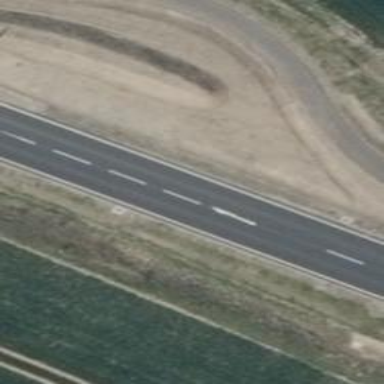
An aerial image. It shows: Primary highway.